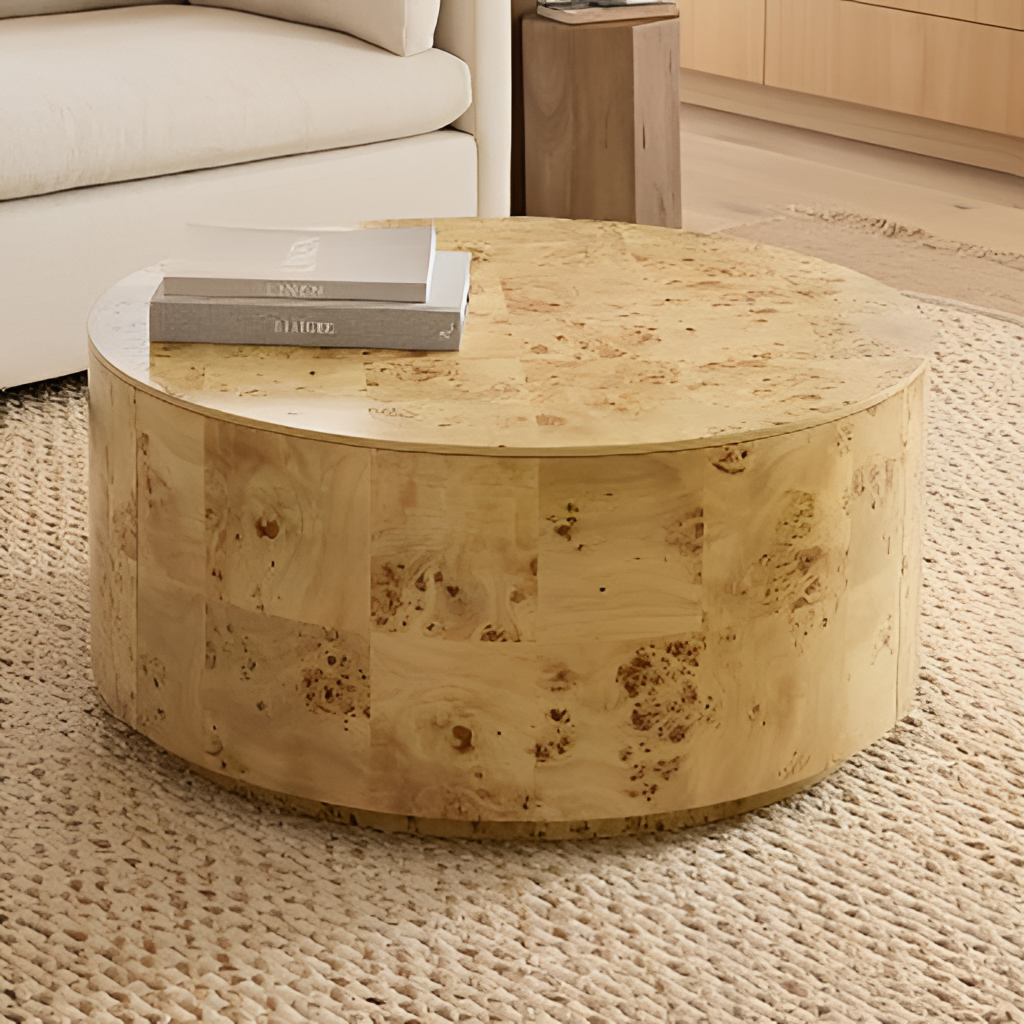
living room, beige wood coffee table, beige wood flooring, with plank pattern, wallpaper, contemporary